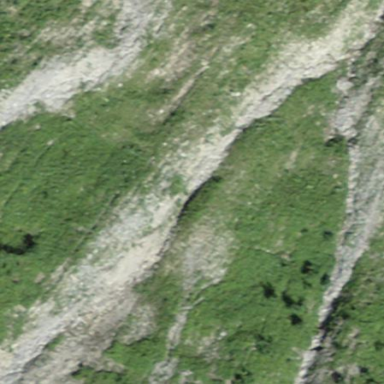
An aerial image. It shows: Scree landscape.